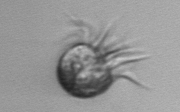
Label: Ciliophora